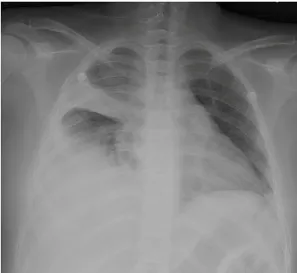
Clinical findings. (B) Chest imaging showing right middle and lower lobe consolidation and parapneumonic effusion and right upper lobe atelectasis at the time of presentation with acute hypoxemic respiratory failure requiring management with bilevel positive airway pressure.
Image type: radiology (x_ray)